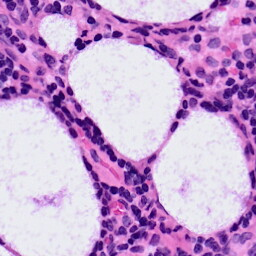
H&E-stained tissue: LymphNode